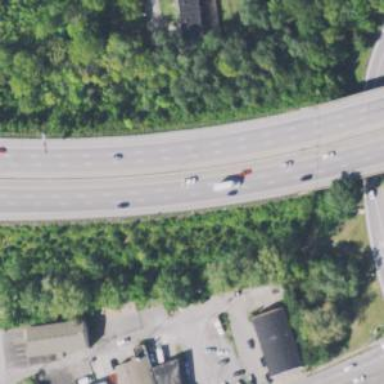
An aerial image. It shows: Motorway with embankment.